Question: I'm trying to make a heatmap with a specified requirement of the coloring. I want to set an interval for the data and judge that as ok and color it green, the rest of the results should be colored as red. Does anyone have a clue of how to do this??
I have attache a simple example using pandas and matplotlib for better understanding.
'''
import numpy as np
from pandas import *
import matplotlib.pyplot as plt
Index= ['aaa', 'bbb', 'ccc', 'ddd', 'eee']
Cols = ['A', 'B', 'C', 'D']
data= abs(np.random.randn(5, 4))
df = DataFrame(data, index=Index, columns=Cols)
plt.pcolor(df)
plt.yticks(np.arange(0.5, len(df.index), 1), df.index)
plt.xticks(np.arange(0.5, len(df.columns), 1), df.columns)
plt.show()
'''

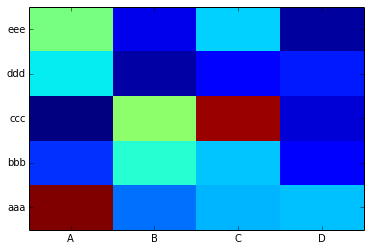
Answer: There's more than one way to do this.
The easiest way is to just pass in a boolean array to 'pcolor' and then choose a colormap where green is high and red is low.
For example:
'''
import numpy as np
import pandas as pd
import matplotlib.pyplot as plt
Index= ['aaa', 'bbb', 'ccc', 'ddd', 'eee']
Cols = ['A', 'B', 'C', 'D']
data= np.random.random((5, 4))
df = pd.DataFrame(data, index=Index, columns=Cols)
plt.pcolor(df > 0.5, cmap='RdYlGn')
plt.yticks(np.arange(0.5, len(df.index), 1), df.index)
plt.xticks(np.arange(0.5, len(df.columns), 1), df.columns)
plt.show()
'''

Alternately, as @Cyber mentioned, you could make a two-color colormap based on your values and use it:
'''
import numpy as np
import pandas as pd
import matplotlib.pyplot as plt
import matplotlib.colors as mcolors
Index= ['aaa', 'bbb', 'ccc', 'ddd', 'eee']
Cols = ['A', 'B', 'C', 'D']
data= np.random.random((5, 4))
df = pd.DataFrame(data, index=Index, columns=Cols)
# Values from 0-0.5 will be red and 0.5-1 will be green
cmap, norm = mcolors.from_levels_and_colors([0, 0.5, 1], ['red', 'green'])
plt.pcolor(df, cmap=cmap, norm=norm)
plt.yticks(np.arange(0.5, len(df.index), 1), df.index)
plt.xticks(np.arange(0.5, len(df.columns), 1), df.columns)
plt.show()
'''

(The color difference is just because the "RdYlGn" colormap uses darker greens and reds as its endpoints.)
On a side note, it's also considerably faster to use 'pcolormesh' for this, rather than 'pcolor'. For small arrays, it won't make a significant difference, but for large arrays 'pcolor' is excessively slow. 'imshow' is even faster yet, if you don't mind raster output. Use 'imshow(data, interpolation='nearest', aspect='auto', origin='lower')' to match the defaults of 'pcolor' and 'pcolormesh'.